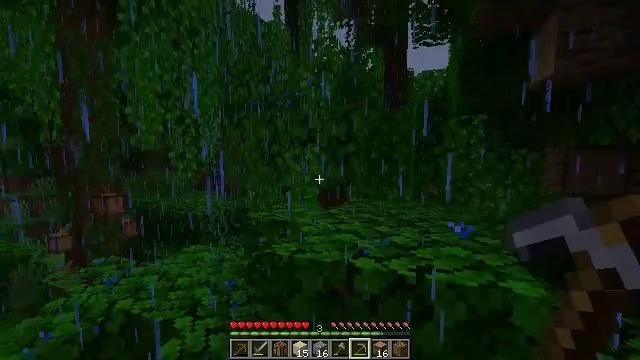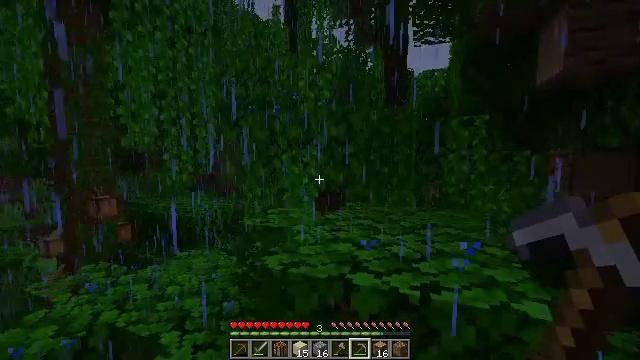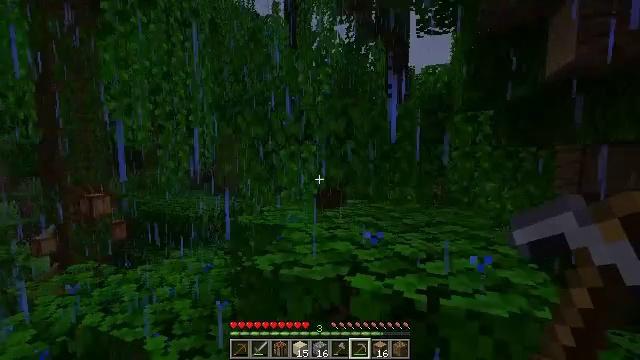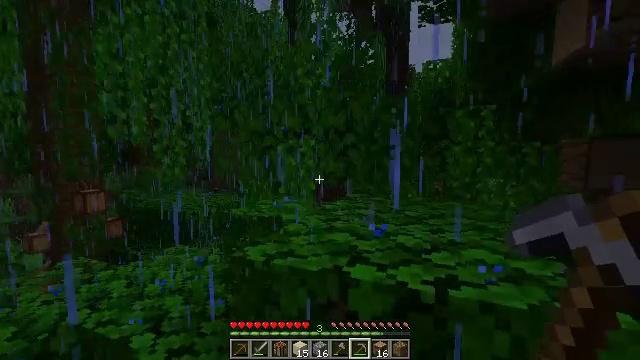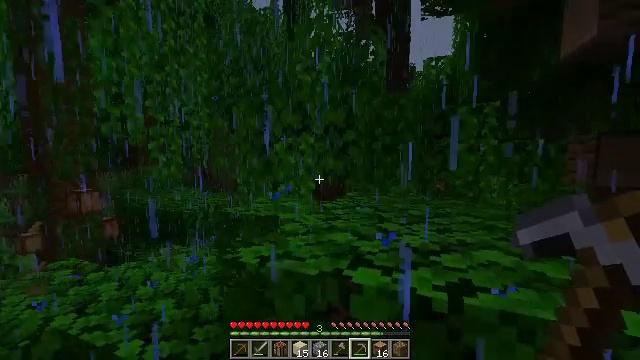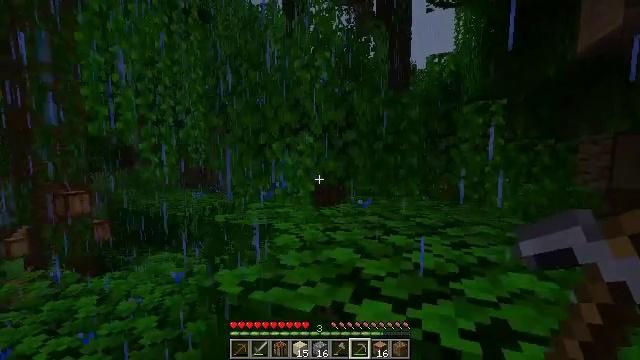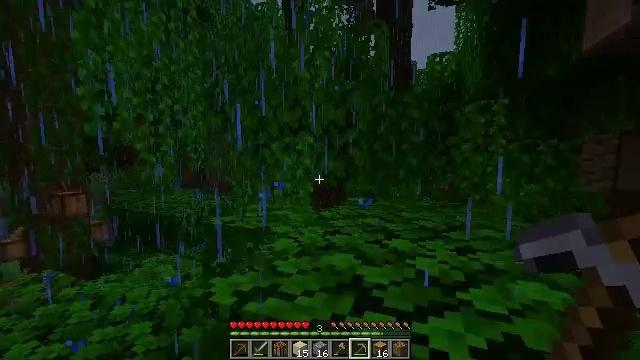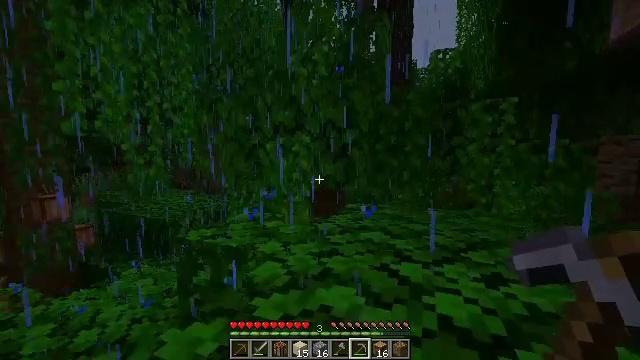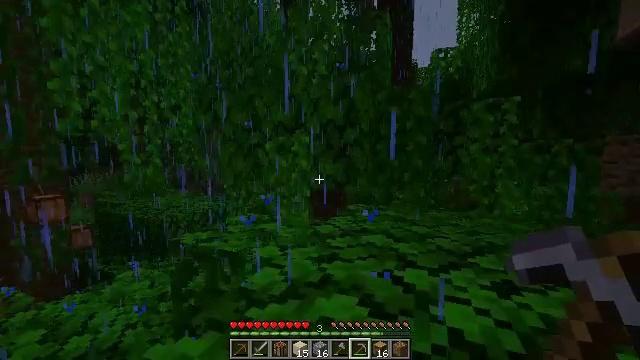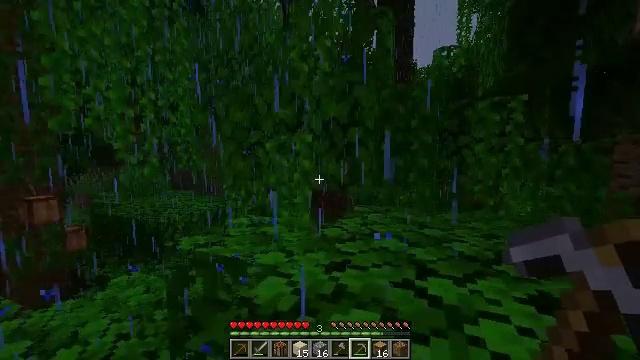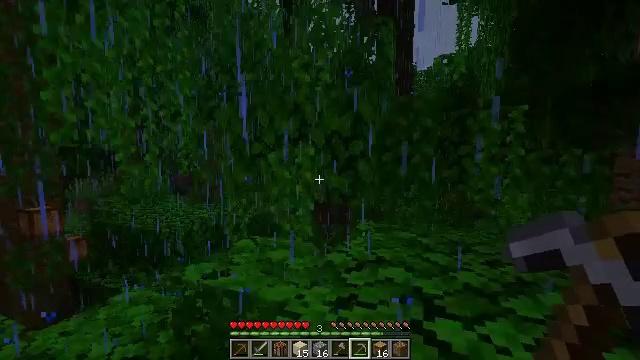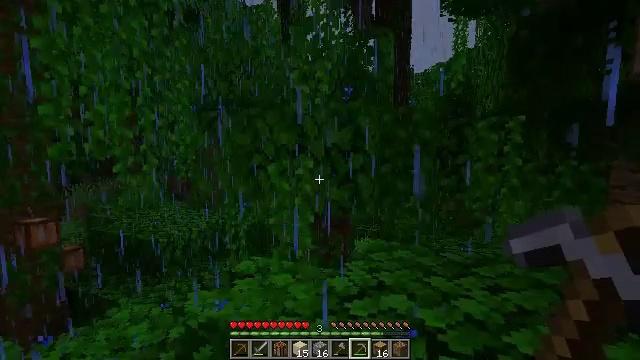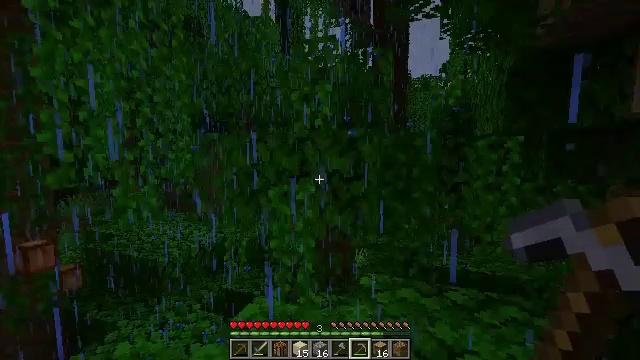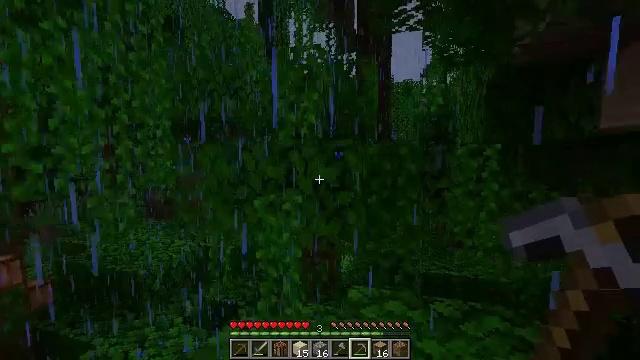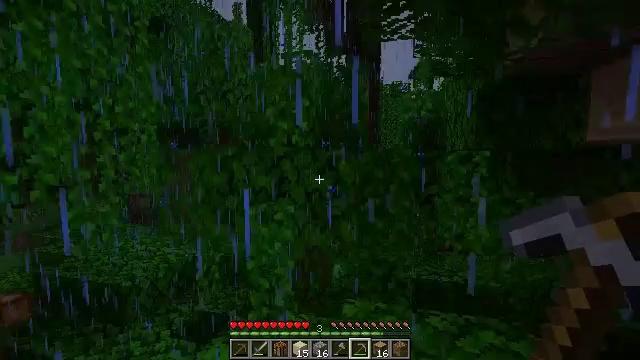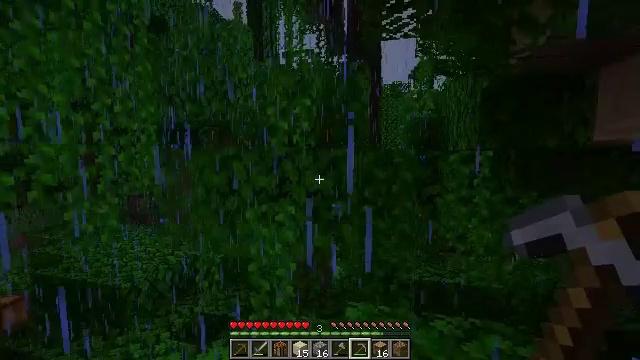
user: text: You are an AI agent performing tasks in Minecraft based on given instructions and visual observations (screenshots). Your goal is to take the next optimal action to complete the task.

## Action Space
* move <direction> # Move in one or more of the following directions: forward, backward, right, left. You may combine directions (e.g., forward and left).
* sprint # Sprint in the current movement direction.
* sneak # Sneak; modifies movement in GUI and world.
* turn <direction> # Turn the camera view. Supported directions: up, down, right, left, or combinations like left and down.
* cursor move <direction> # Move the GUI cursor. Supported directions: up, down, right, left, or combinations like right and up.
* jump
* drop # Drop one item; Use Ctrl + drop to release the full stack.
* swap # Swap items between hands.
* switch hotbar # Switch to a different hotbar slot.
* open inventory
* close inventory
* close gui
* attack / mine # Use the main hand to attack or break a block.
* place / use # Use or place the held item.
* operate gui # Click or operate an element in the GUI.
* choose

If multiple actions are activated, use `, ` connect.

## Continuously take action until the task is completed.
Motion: motion action
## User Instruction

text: Collect jungle leaves by breaking them.
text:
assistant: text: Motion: move forward, jump
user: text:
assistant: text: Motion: move forward
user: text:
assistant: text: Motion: move forward
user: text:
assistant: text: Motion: move forward
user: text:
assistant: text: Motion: move forward
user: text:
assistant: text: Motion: move forward
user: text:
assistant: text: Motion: move forward
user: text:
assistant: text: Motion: move forward
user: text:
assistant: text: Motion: move forward
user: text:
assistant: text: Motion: move forward, jump
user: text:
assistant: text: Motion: move forward, jump
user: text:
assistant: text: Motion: move forward, jump
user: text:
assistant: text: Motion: move forward, turn right, jump
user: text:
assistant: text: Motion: move forward, turn right
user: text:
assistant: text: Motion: move forward
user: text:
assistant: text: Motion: move forward, turn right
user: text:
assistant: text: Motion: move forward, turn right
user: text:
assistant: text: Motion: move forward, turn right
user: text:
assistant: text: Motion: move forward, turn right and down
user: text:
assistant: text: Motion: move forward, turn right
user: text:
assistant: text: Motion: move forward
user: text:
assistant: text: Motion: move forward
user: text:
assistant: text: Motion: move forward
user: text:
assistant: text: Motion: move forward, turn right
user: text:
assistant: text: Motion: move forward, turn right and down
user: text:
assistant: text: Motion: move forward, turn right
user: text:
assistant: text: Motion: move forward, turn right
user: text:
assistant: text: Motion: move forward, turn right and down
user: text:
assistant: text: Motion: move forward, turn right
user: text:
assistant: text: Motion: move forward